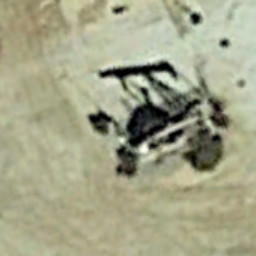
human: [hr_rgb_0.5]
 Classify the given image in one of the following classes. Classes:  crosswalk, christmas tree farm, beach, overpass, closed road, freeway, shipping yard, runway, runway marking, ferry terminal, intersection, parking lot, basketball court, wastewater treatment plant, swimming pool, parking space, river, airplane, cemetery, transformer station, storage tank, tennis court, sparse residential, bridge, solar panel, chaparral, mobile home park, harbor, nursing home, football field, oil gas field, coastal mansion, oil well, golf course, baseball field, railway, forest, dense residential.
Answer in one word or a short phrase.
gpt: oil well